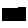
Label: cat